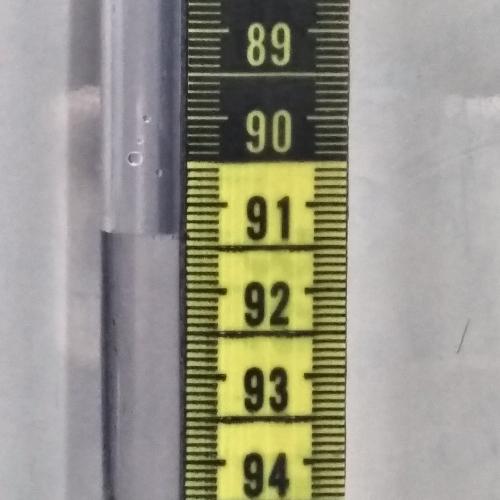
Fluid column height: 91.4 cm